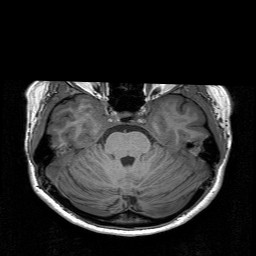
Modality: T1w
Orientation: coronal
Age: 27
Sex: female
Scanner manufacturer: siemens
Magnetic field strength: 3 T
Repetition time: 1.9 s
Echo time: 0.00226 s